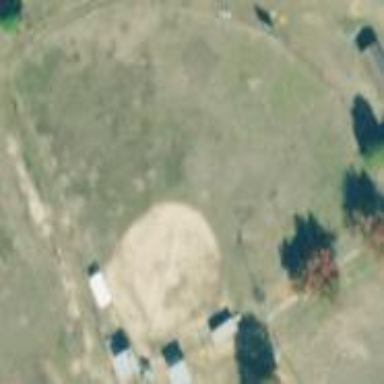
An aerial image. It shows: Softball pitch with grass surface for leisure land.